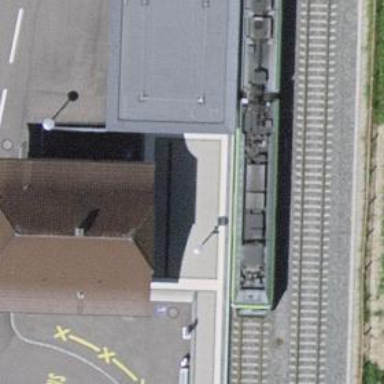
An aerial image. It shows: Single-track electrified railway with contact line.